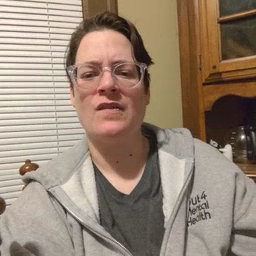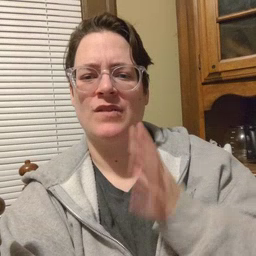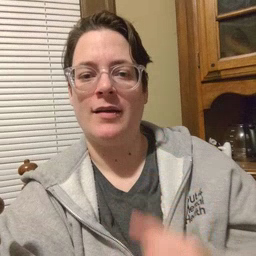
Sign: fine